Field crop: maize
Growth stage: 2
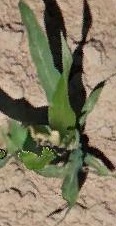
Species: maize